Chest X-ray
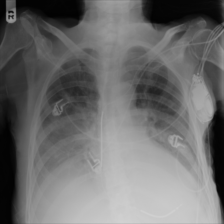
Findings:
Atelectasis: positive
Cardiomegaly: positive
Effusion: positive
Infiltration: positive
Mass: positive
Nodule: negative
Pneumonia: negative
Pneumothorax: negative
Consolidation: negative
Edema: negative
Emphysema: negative
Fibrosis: negative
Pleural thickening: negative
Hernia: negative